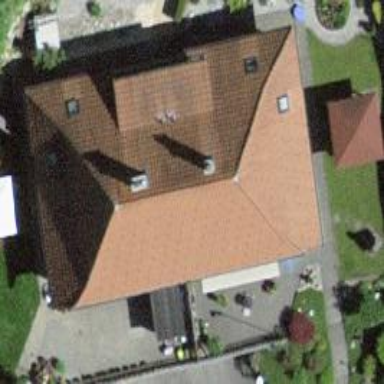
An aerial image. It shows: Residential building.